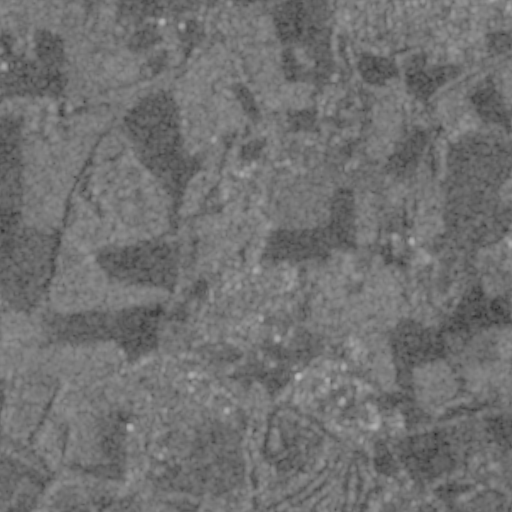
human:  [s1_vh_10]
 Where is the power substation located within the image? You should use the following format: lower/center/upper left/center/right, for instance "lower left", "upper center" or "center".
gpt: The power substation is located in the center right of the image.
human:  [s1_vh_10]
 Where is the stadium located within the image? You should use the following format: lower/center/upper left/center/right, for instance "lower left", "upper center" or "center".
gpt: The stadium is located in the center of the image.
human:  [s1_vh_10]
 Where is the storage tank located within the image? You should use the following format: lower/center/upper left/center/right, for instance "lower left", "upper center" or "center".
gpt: The storage tank is located in the center right of the image.
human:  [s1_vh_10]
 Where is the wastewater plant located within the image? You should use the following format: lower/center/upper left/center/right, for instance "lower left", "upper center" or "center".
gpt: The wastewater plant is located in the lower center of the image.
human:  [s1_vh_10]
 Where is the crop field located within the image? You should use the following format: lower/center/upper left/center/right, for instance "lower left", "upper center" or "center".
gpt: There is no crop field in the image.

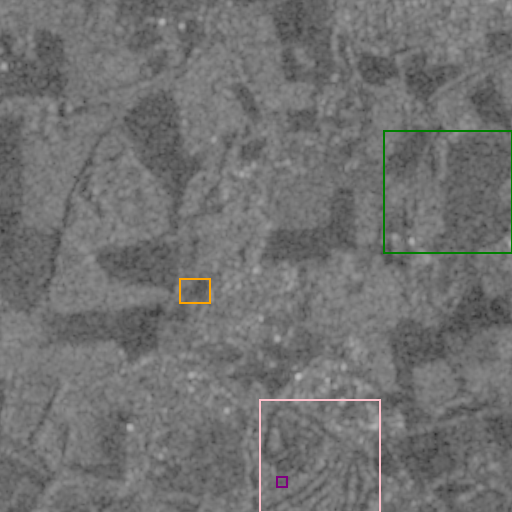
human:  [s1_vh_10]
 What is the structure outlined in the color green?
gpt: The structure outlined in green is a crop field.
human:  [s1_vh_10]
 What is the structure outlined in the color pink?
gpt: The structure outlined in pink is a park.
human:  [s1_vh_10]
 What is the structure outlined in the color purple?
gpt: The structure outlined in purple is a parking lot.
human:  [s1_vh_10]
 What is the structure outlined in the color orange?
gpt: The structure outlined in orange is a stadium.
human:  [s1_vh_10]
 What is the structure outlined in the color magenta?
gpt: There is no magenta outline.